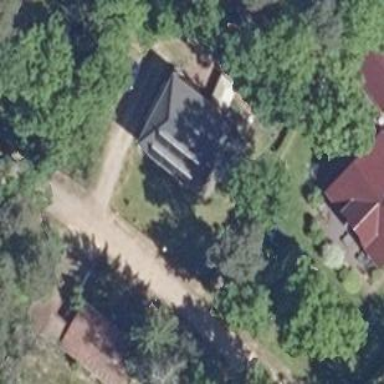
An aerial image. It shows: Detached building.